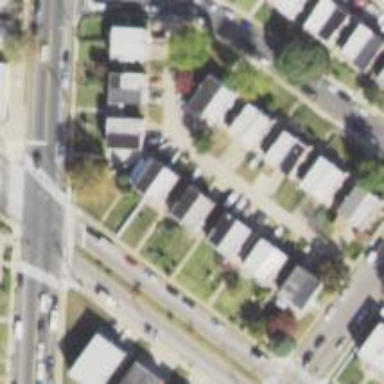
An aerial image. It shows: Alley classified as service road.